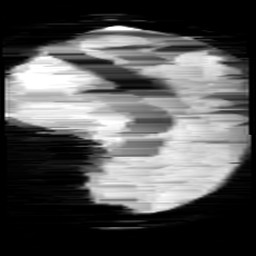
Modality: minIP
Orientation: sagittal
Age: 10
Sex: female
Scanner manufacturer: siemens
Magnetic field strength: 3 T
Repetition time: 0.027 s
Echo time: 0.02 s